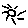
Label: sun